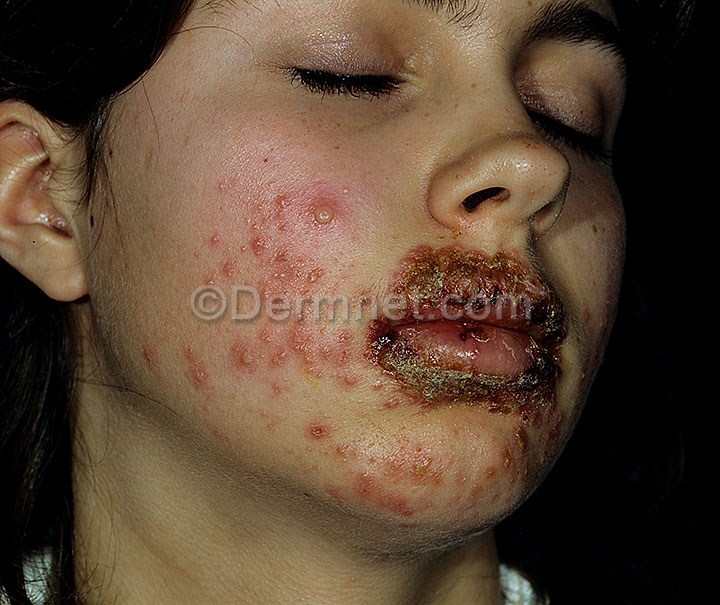
Disease: Warts Molluscum and other Viral Infections